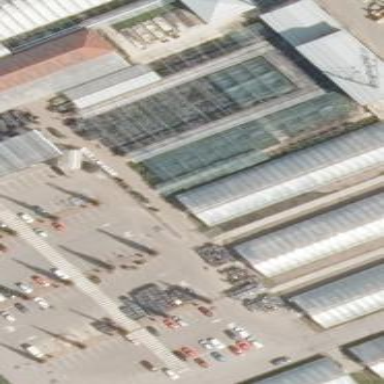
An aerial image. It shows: Greenhouse.